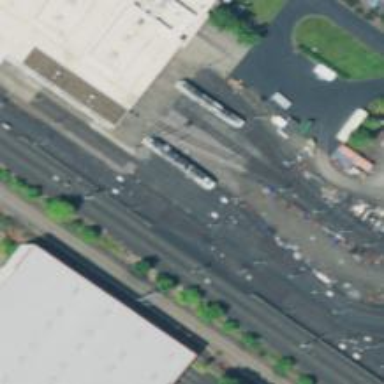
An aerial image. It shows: Light rail service yard with electrified contact lines.